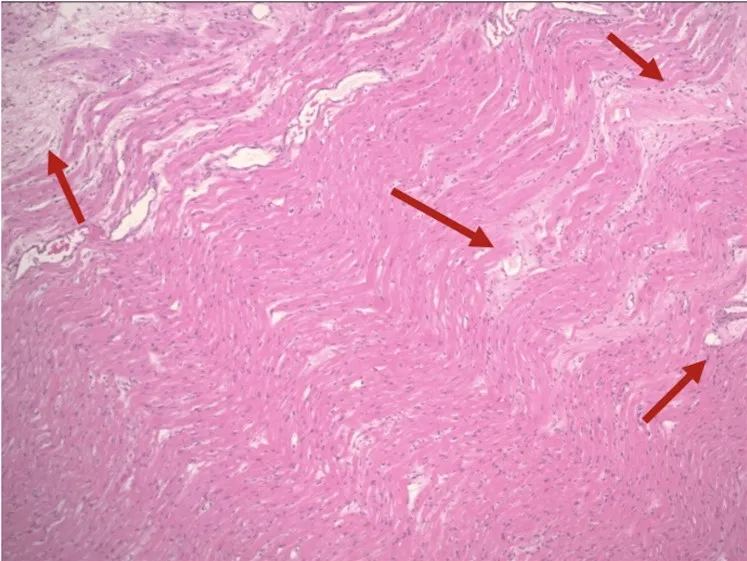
Hematoxylin and eosin stain of the myocardial septum after surgery. The histopathological examination revealed focal scarring with neutrophilic infiltration (Aschoff bodies indicated by the red arrows), consistent with the history of rheumatic heart disease, with no overt evidence of hypertrophic cardiomyopathy. Light pink areas indicate fibrosis, dark pink regions suggest cardiomyocytes, and the blue specks mark the nuclei.
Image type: pathology (h&e)